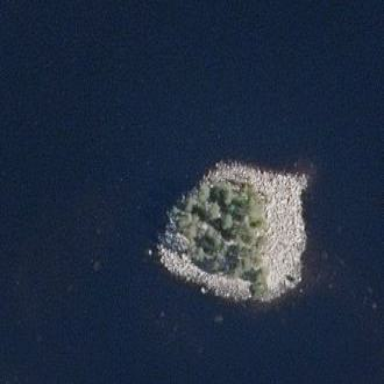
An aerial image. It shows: Islet.